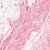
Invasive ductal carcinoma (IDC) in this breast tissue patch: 0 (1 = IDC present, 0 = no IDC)